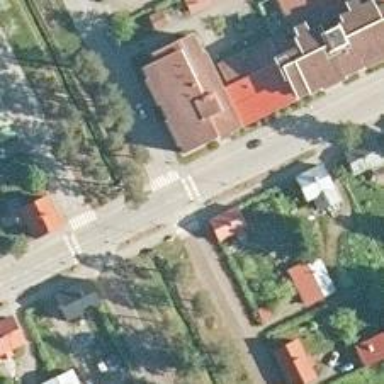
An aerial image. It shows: Crossing on the road.